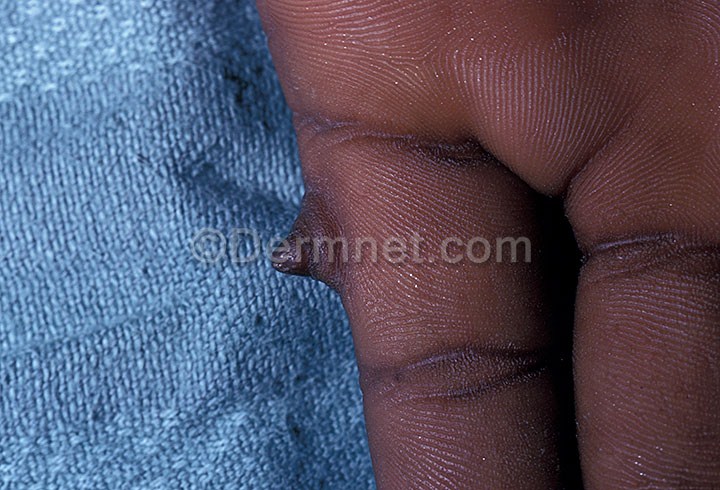
Disease: Seborrheic Keratoses and other Benign Tumors